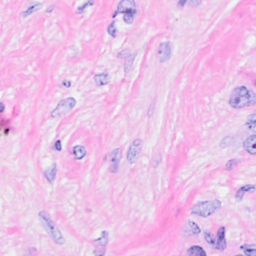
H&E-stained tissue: Breast